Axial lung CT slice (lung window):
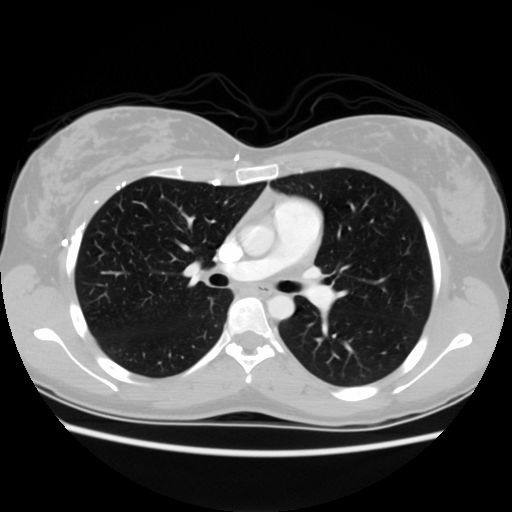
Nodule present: no